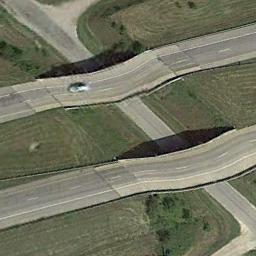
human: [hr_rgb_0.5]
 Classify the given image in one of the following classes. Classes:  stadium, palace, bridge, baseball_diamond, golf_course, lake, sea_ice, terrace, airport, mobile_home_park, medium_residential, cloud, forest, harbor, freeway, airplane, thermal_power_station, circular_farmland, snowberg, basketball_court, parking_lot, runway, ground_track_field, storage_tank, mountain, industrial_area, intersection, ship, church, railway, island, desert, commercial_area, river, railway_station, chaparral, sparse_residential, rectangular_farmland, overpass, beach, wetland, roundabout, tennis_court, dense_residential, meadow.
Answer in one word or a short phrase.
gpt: overpass